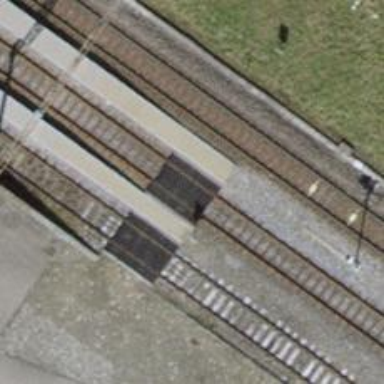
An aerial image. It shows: Railway crossing.